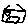
Label: house